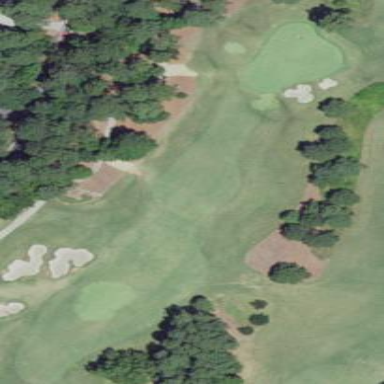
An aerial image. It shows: Golf fairway surrounded by grass.